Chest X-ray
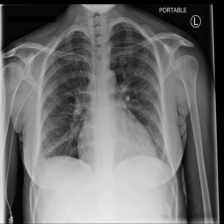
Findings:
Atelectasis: negative
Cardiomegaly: negative
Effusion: negative
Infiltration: negative
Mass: negative
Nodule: negative
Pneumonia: negative
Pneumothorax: negative
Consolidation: negative
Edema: negative
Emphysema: negative
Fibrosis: negative
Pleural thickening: negative
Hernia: negative